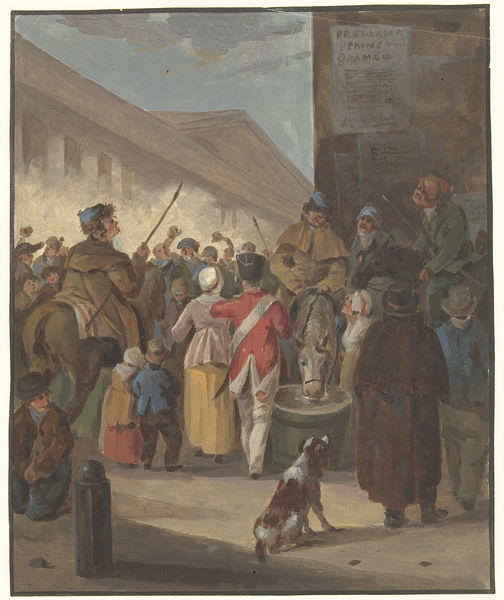
Titel: De eerste Cossakken binnen Amsterdam
Standort: Amsterdam
Institution: Rijksmuseum
Schlagwörter: blau, himmel, mann, wasser, weiß, wolken, frauen, gelb, menschen, stadt, braun, frankreich, frau, grau, hut, männer, straße, haus, hund, rot, zylinder, kappe, mütze, saufen, trinken, wand, häuser, mantel, kind, kinder, pferd, pferde, reiter, schärpe, papier, markt, unruhe, lanze, soldaten, kopftuch, lesen, zettel, barrett, revolution, uniform, soldat, staub, plakat, fass, schimmel, poster, bettler, tränke, speer, anschlag, krüppel, dorfplatz, poller, tulmult